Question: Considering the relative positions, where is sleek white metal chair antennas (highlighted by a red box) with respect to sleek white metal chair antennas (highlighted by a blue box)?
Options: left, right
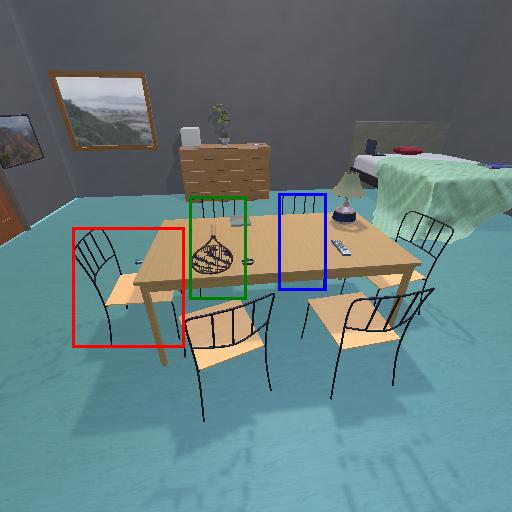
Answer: left